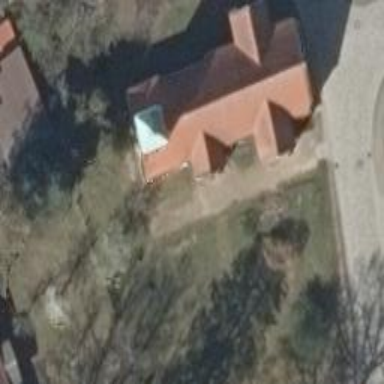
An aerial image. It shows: Church which is place of worship.